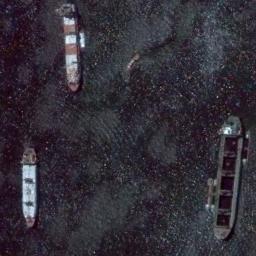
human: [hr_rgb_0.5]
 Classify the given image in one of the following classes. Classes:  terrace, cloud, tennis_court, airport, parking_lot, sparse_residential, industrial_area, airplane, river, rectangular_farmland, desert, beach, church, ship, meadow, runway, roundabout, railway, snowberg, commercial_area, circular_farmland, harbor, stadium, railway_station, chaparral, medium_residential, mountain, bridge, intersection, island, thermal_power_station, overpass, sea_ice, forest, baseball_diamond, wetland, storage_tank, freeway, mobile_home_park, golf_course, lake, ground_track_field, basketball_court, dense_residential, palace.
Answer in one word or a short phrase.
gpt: ship